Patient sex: F
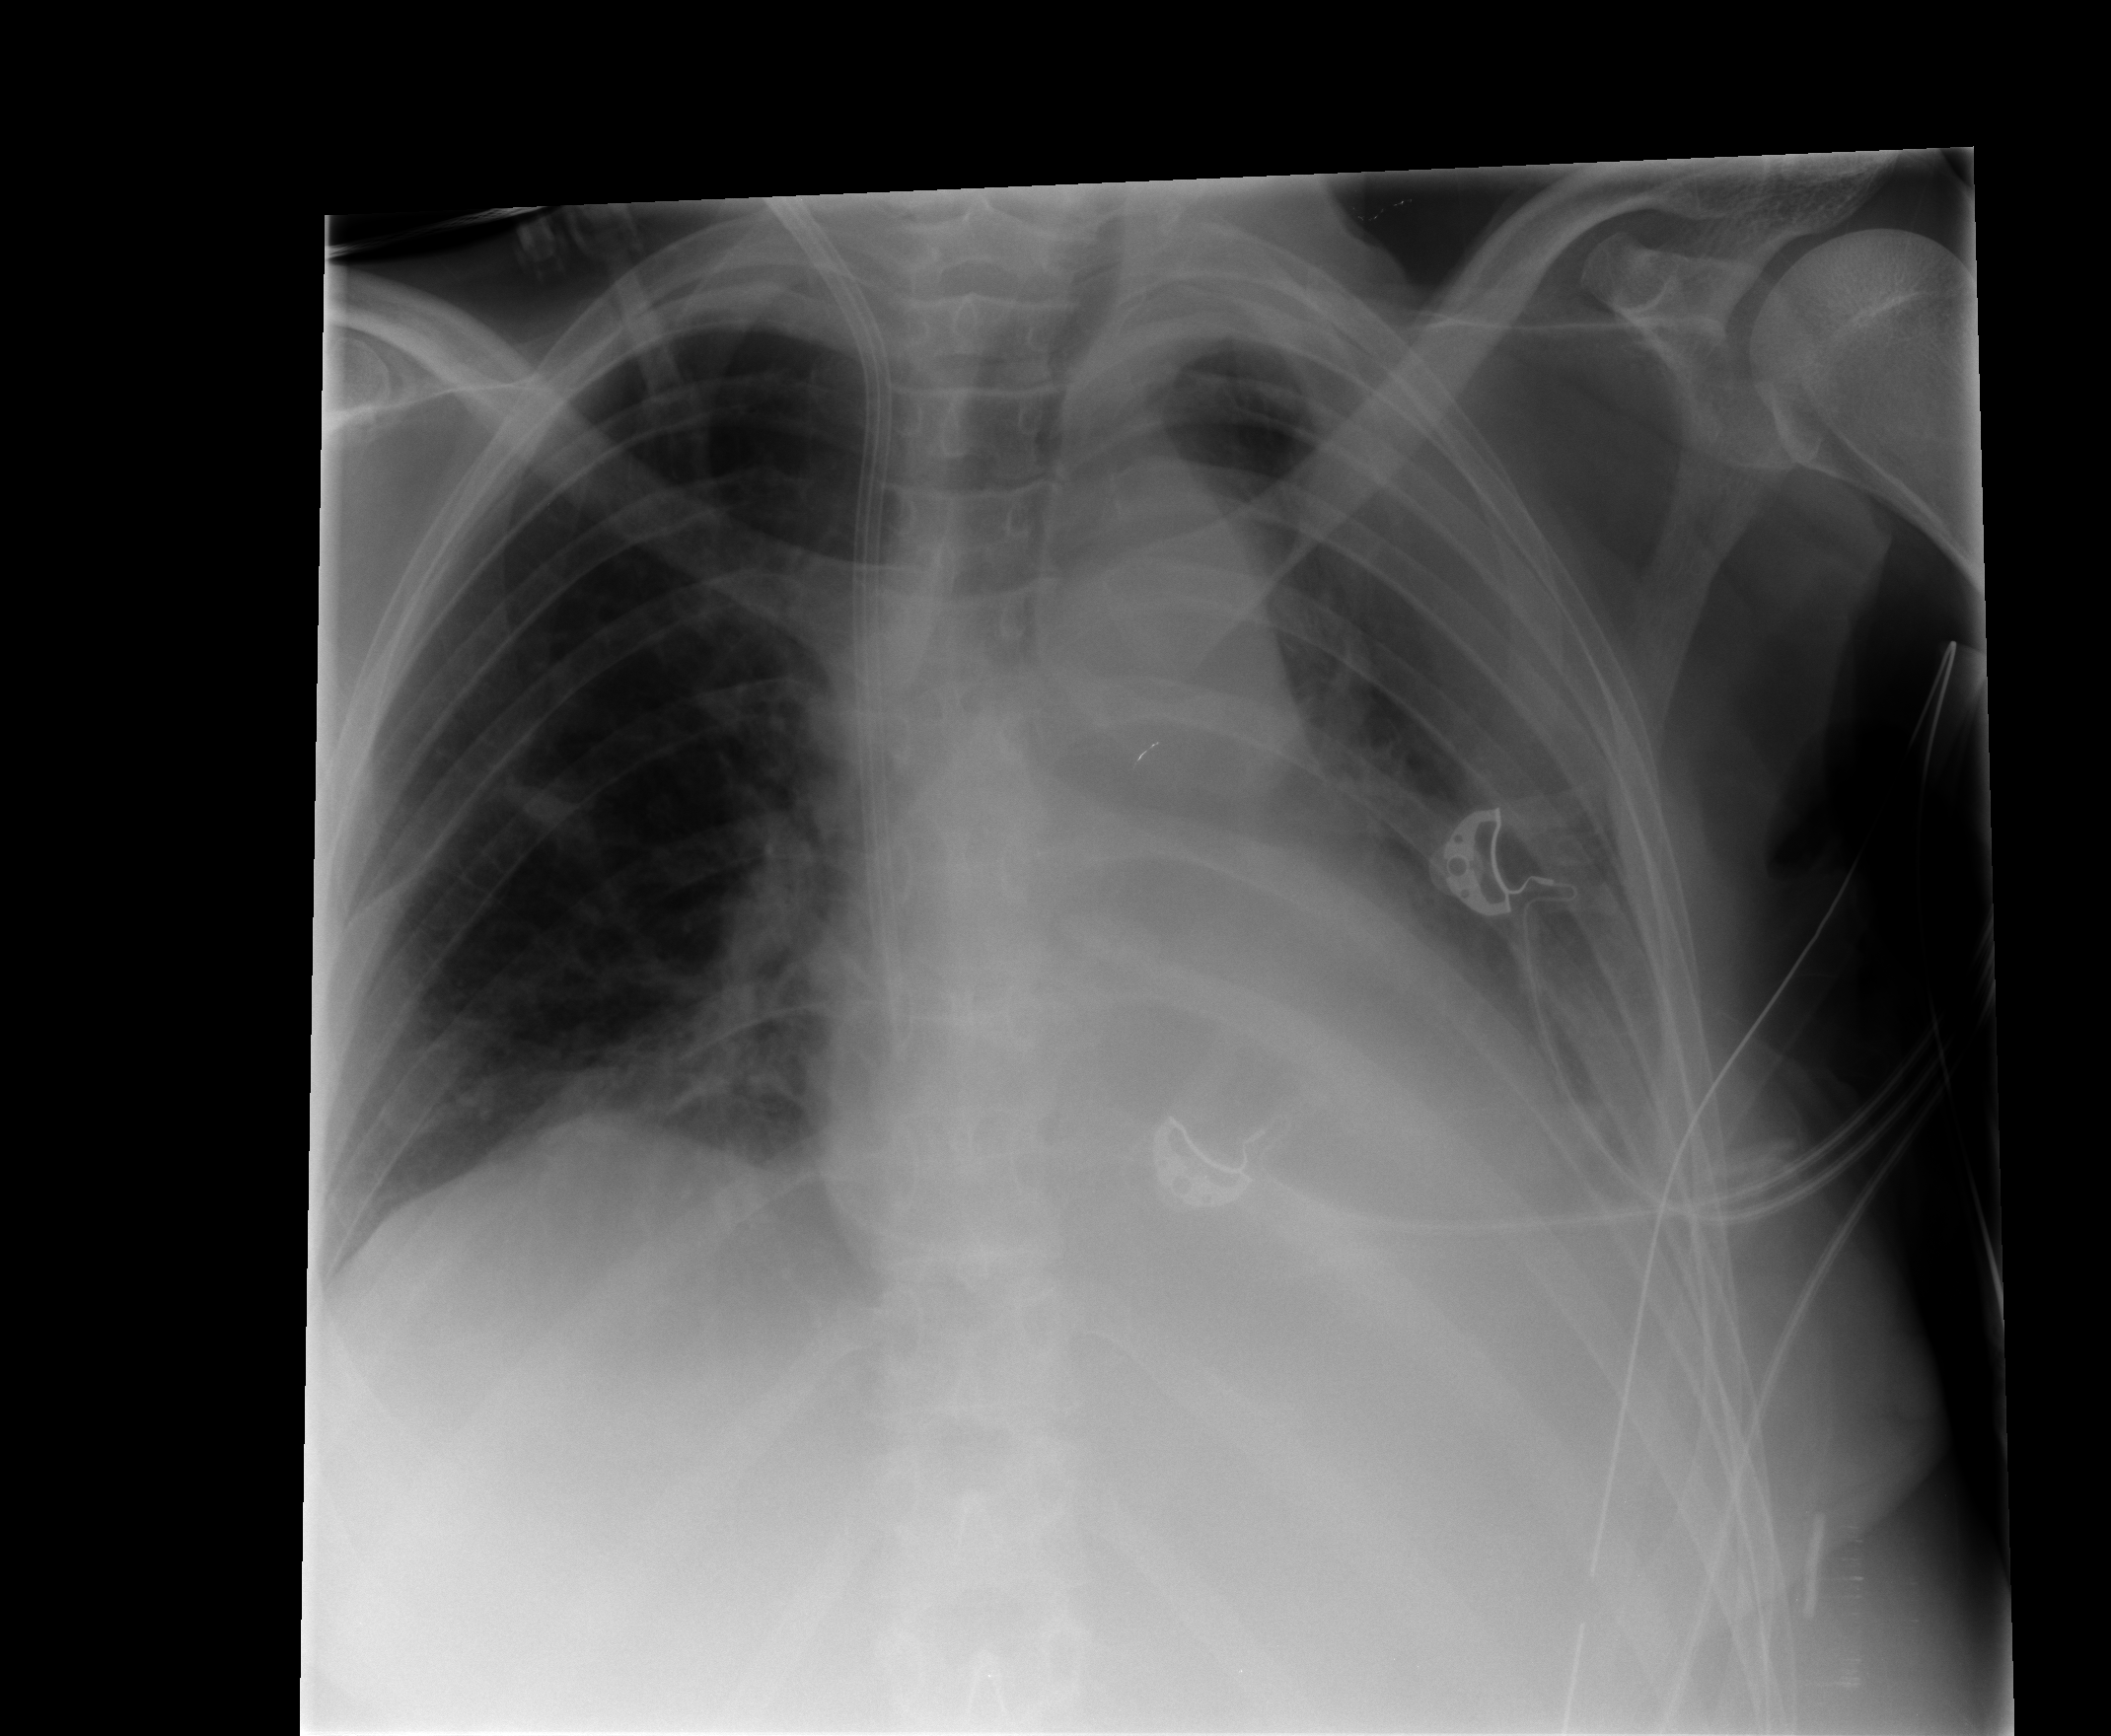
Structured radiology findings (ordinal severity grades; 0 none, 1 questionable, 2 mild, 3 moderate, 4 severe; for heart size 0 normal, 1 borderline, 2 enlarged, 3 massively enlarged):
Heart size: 2
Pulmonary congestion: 0
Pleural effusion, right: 0
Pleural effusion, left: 3
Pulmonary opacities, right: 0
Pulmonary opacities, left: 0
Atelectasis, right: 0
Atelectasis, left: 3